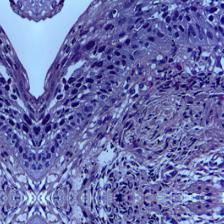
Diagnosis: OSCC